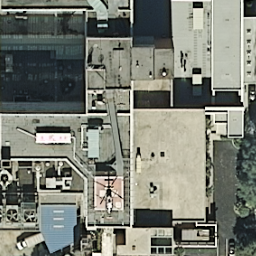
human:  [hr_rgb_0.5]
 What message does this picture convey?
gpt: buildings